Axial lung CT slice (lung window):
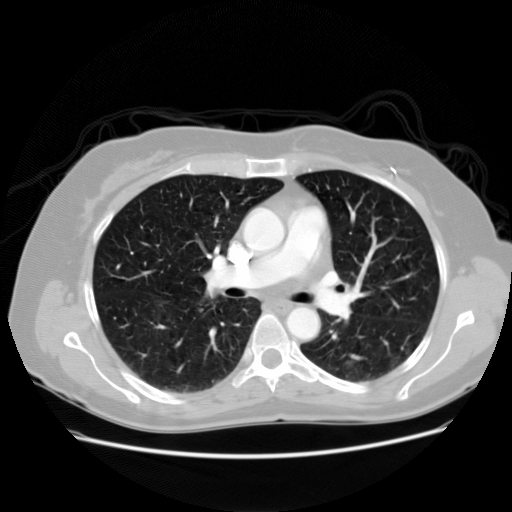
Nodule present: no